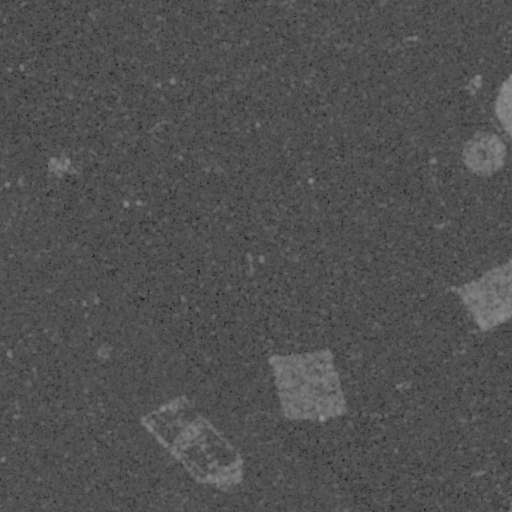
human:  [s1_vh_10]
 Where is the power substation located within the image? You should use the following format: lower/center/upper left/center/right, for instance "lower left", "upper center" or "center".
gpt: The power substation is located in the upper left of the image.
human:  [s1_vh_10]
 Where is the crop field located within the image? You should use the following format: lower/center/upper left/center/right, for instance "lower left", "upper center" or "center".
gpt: There is no crop field in the image.

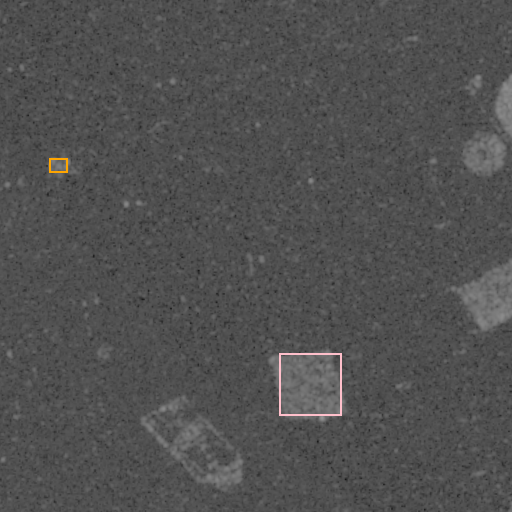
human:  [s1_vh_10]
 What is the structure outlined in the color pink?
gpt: The structure outlined in pink is a crop field.
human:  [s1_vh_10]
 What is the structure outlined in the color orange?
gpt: The structure outlined in orange is a power substation.
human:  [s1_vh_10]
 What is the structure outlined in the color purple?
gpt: There is no purple outline.